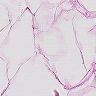
Metastatic tissue present: no